Question: When I right click the Tables node in Server Explorer and choose "New Query", rather than seeing the visual designer, I now see a text designer with no obvious way to get to the visual designer (see screen shot).

Notice how the Query Designer tools are all greyed out. Is there any way to get back to the visual designer?
If it makes a difference, the database I'm connecting to is SQL Server 2012 Express.
I have done some more research and it appears I should be able to see the designer by just creating a new query (<URL>. I can't find any option that may affect this behaviour. It also means I can't just edit a row in my test DB, which is driving me crazy!!!
OK, the behaviour I get is based on the database I connect to. When I add a connection to an SQL Server 2008 database, right click and choose "New Query" I get the visual designer. When I connection to an SQL Server 2012 database and do I get the text SQL editor with no access to a visual designer!!!
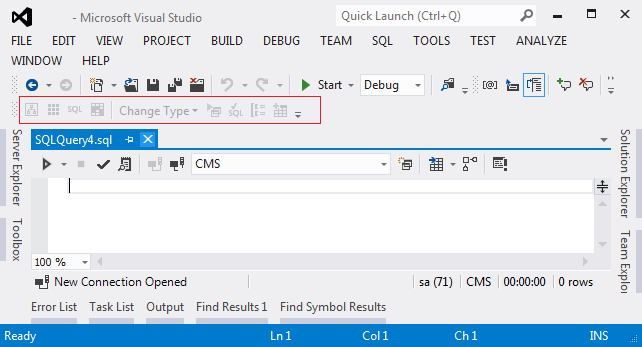
Answer: Microsoft moved some of the Data tools into SQL Server Data Tools (SSDT). That is a separate install, and it comes with a Visual Studio Extension.
Here's a link to another thread on Stack Overflow.
<URL>